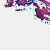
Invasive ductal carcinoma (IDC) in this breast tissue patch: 0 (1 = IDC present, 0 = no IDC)